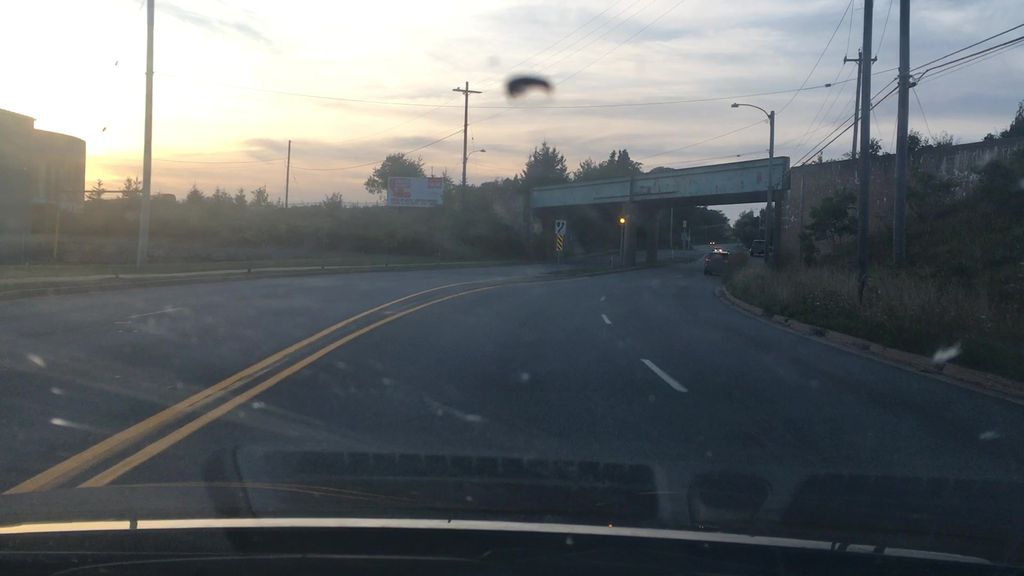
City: halifax